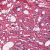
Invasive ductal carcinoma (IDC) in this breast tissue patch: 1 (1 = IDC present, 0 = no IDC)